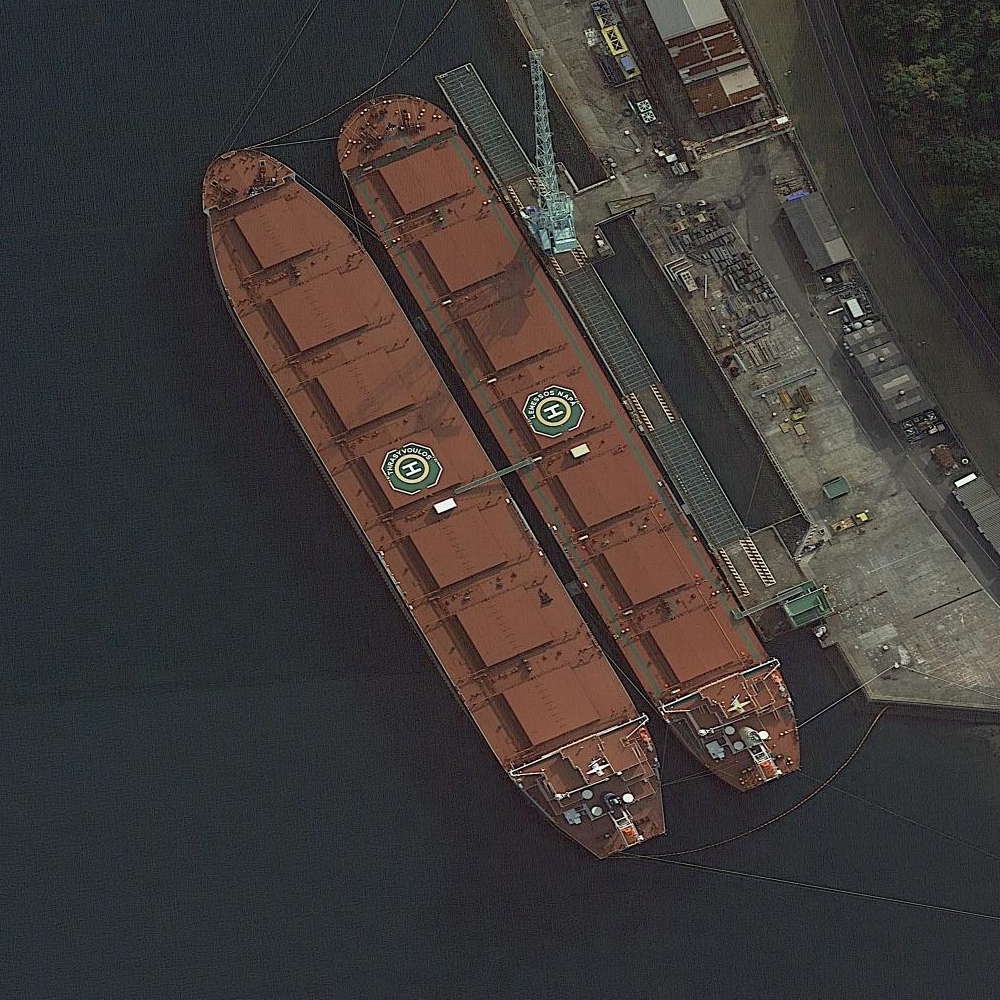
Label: Cargo_ship